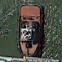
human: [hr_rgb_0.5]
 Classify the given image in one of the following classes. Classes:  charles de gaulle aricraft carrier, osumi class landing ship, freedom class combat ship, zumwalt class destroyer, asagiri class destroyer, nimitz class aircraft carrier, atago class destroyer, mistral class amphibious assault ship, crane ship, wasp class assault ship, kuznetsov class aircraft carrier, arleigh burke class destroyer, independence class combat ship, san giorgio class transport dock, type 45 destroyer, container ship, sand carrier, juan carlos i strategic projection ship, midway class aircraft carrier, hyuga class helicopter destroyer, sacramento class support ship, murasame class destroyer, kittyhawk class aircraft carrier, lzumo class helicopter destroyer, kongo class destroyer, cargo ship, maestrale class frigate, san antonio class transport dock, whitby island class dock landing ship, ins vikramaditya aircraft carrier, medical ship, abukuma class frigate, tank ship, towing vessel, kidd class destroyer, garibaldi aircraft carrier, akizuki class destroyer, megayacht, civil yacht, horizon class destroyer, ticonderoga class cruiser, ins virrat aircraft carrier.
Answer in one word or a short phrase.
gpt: Towing vessel